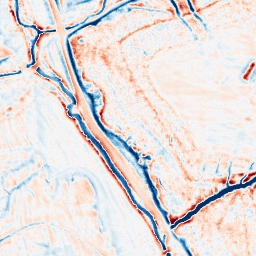
Category: edge_preserving
Decomposition family: bilateral
Decomposition parameters: d: 15
sigma_color: 25
sigma_space: 50
Upsampling method: cubic_catmull_rom
Upsampling parameters: scale: 4
Upsampling scale: 4